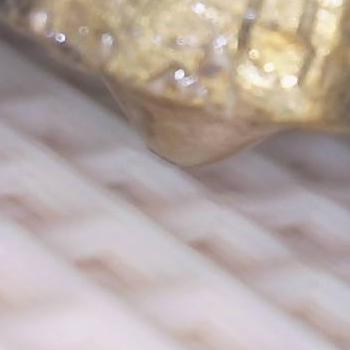
Flow rate: 70%